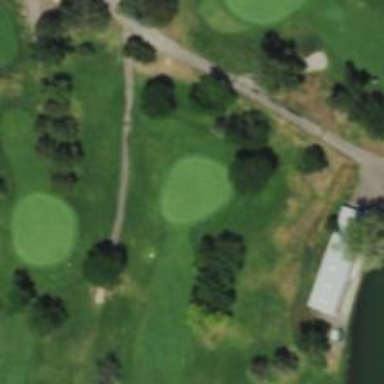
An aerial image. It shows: View of golf hole.